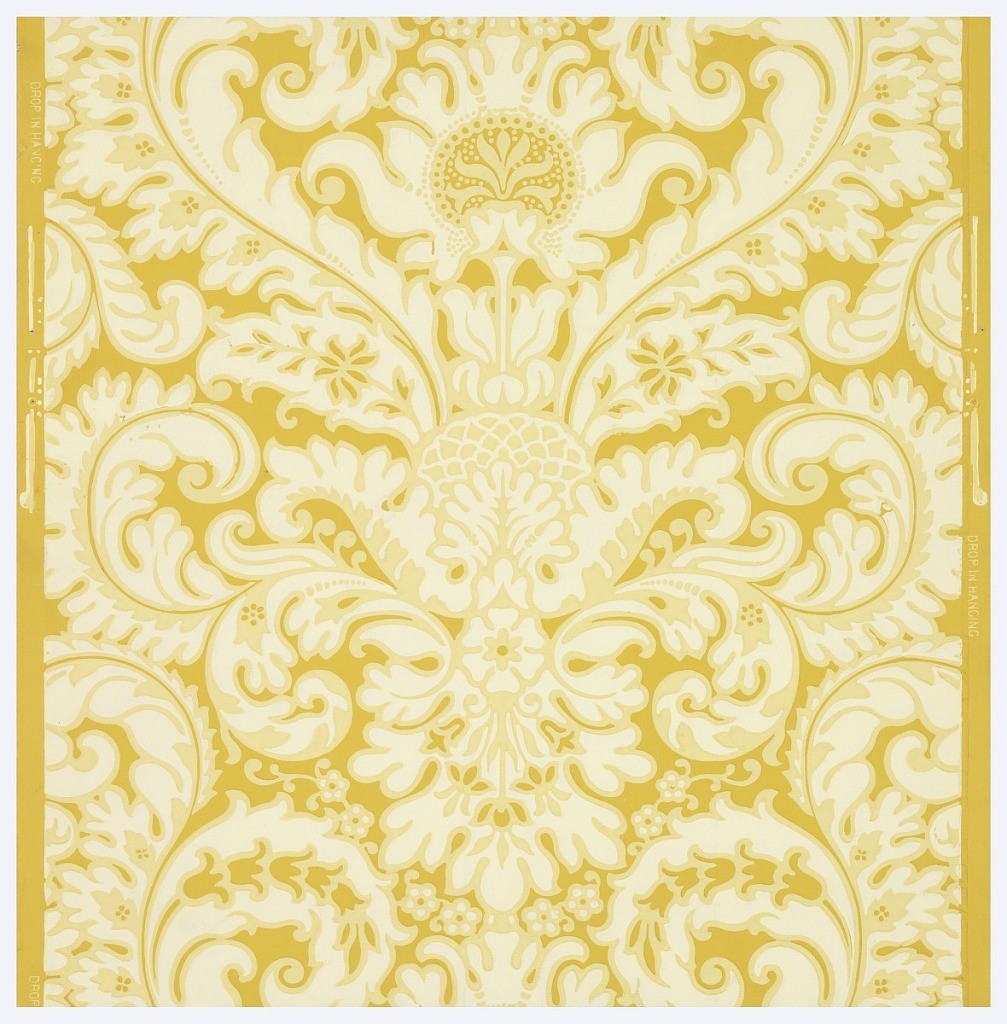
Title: Sidewall
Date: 1875–1900
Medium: Block-printed paper, embossed
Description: Large-scale scrolling acanthus leaves forming central vertical design. Printed in off-white on ocher ground.